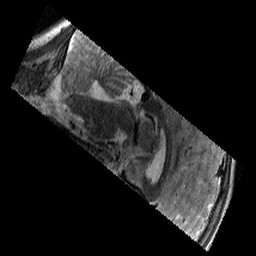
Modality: T2w
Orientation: sagittal
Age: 9
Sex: male
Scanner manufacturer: siemens
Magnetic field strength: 3 T
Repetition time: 9.23 s
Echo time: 0.067 s